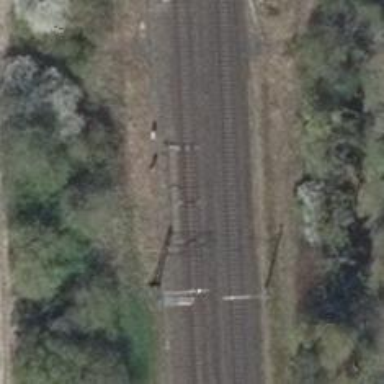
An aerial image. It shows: Railway switch with the turnout on the left side.